Field crop: tomato
Growth stage: 2
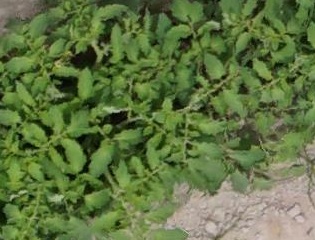
Species: tomato